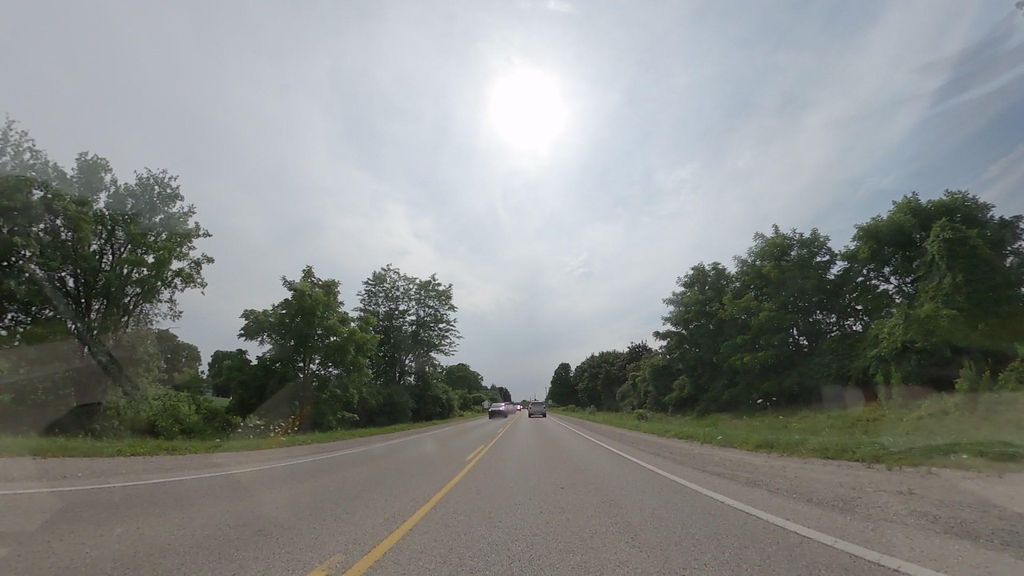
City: kitchener-waterloo